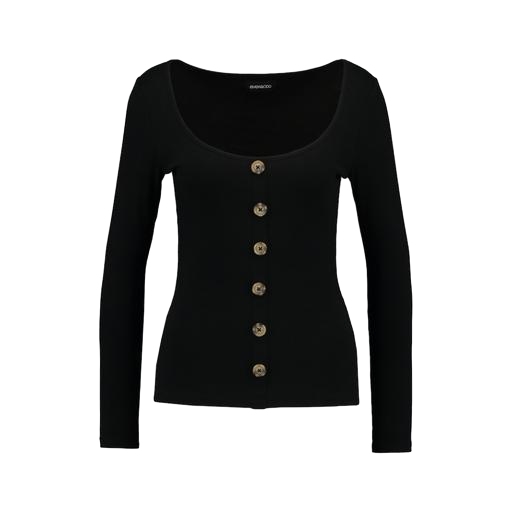
black henley long-sleeved ribbed-jersey top, black buttoned long sleeved shirt, black buttoned shirt, white background